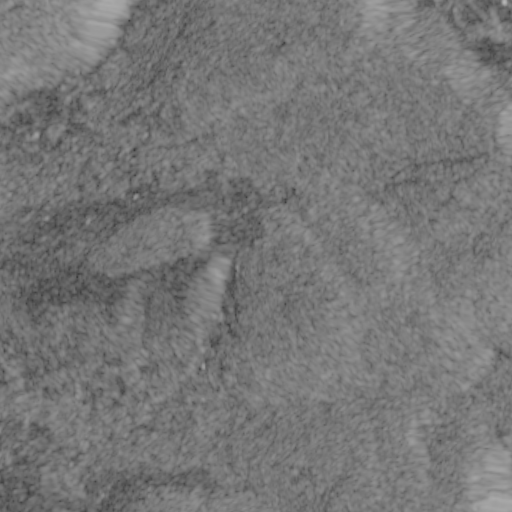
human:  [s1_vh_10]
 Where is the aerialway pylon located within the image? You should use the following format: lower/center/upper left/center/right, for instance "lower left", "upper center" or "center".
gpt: The aerialway pylon is located in the upper right of the image.
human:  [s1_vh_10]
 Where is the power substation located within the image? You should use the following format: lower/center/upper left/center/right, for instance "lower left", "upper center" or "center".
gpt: The power substation is located in the upper left of the image.
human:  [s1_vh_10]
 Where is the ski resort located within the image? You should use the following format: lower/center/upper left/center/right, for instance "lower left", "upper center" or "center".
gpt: The ski resort is located in the right of the image.
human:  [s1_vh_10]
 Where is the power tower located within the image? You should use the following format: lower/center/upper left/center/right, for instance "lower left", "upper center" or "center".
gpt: There is no power tower in the image.

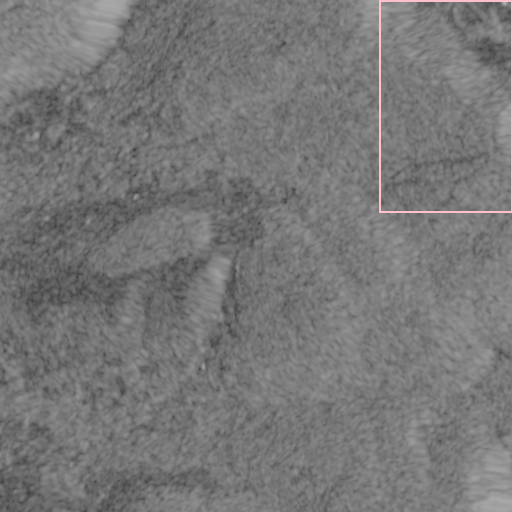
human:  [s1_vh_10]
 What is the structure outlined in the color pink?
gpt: The structure outlined in pink is a ski resort.
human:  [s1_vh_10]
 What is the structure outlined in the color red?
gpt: There is no red outline.